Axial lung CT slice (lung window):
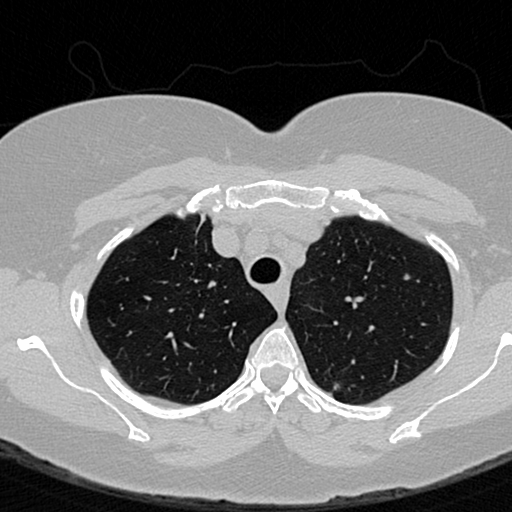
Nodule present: yes
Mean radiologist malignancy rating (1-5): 3.333